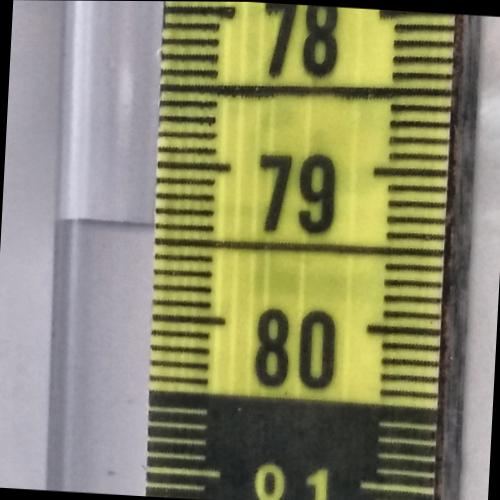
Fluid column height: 79.4 cm